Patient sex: M
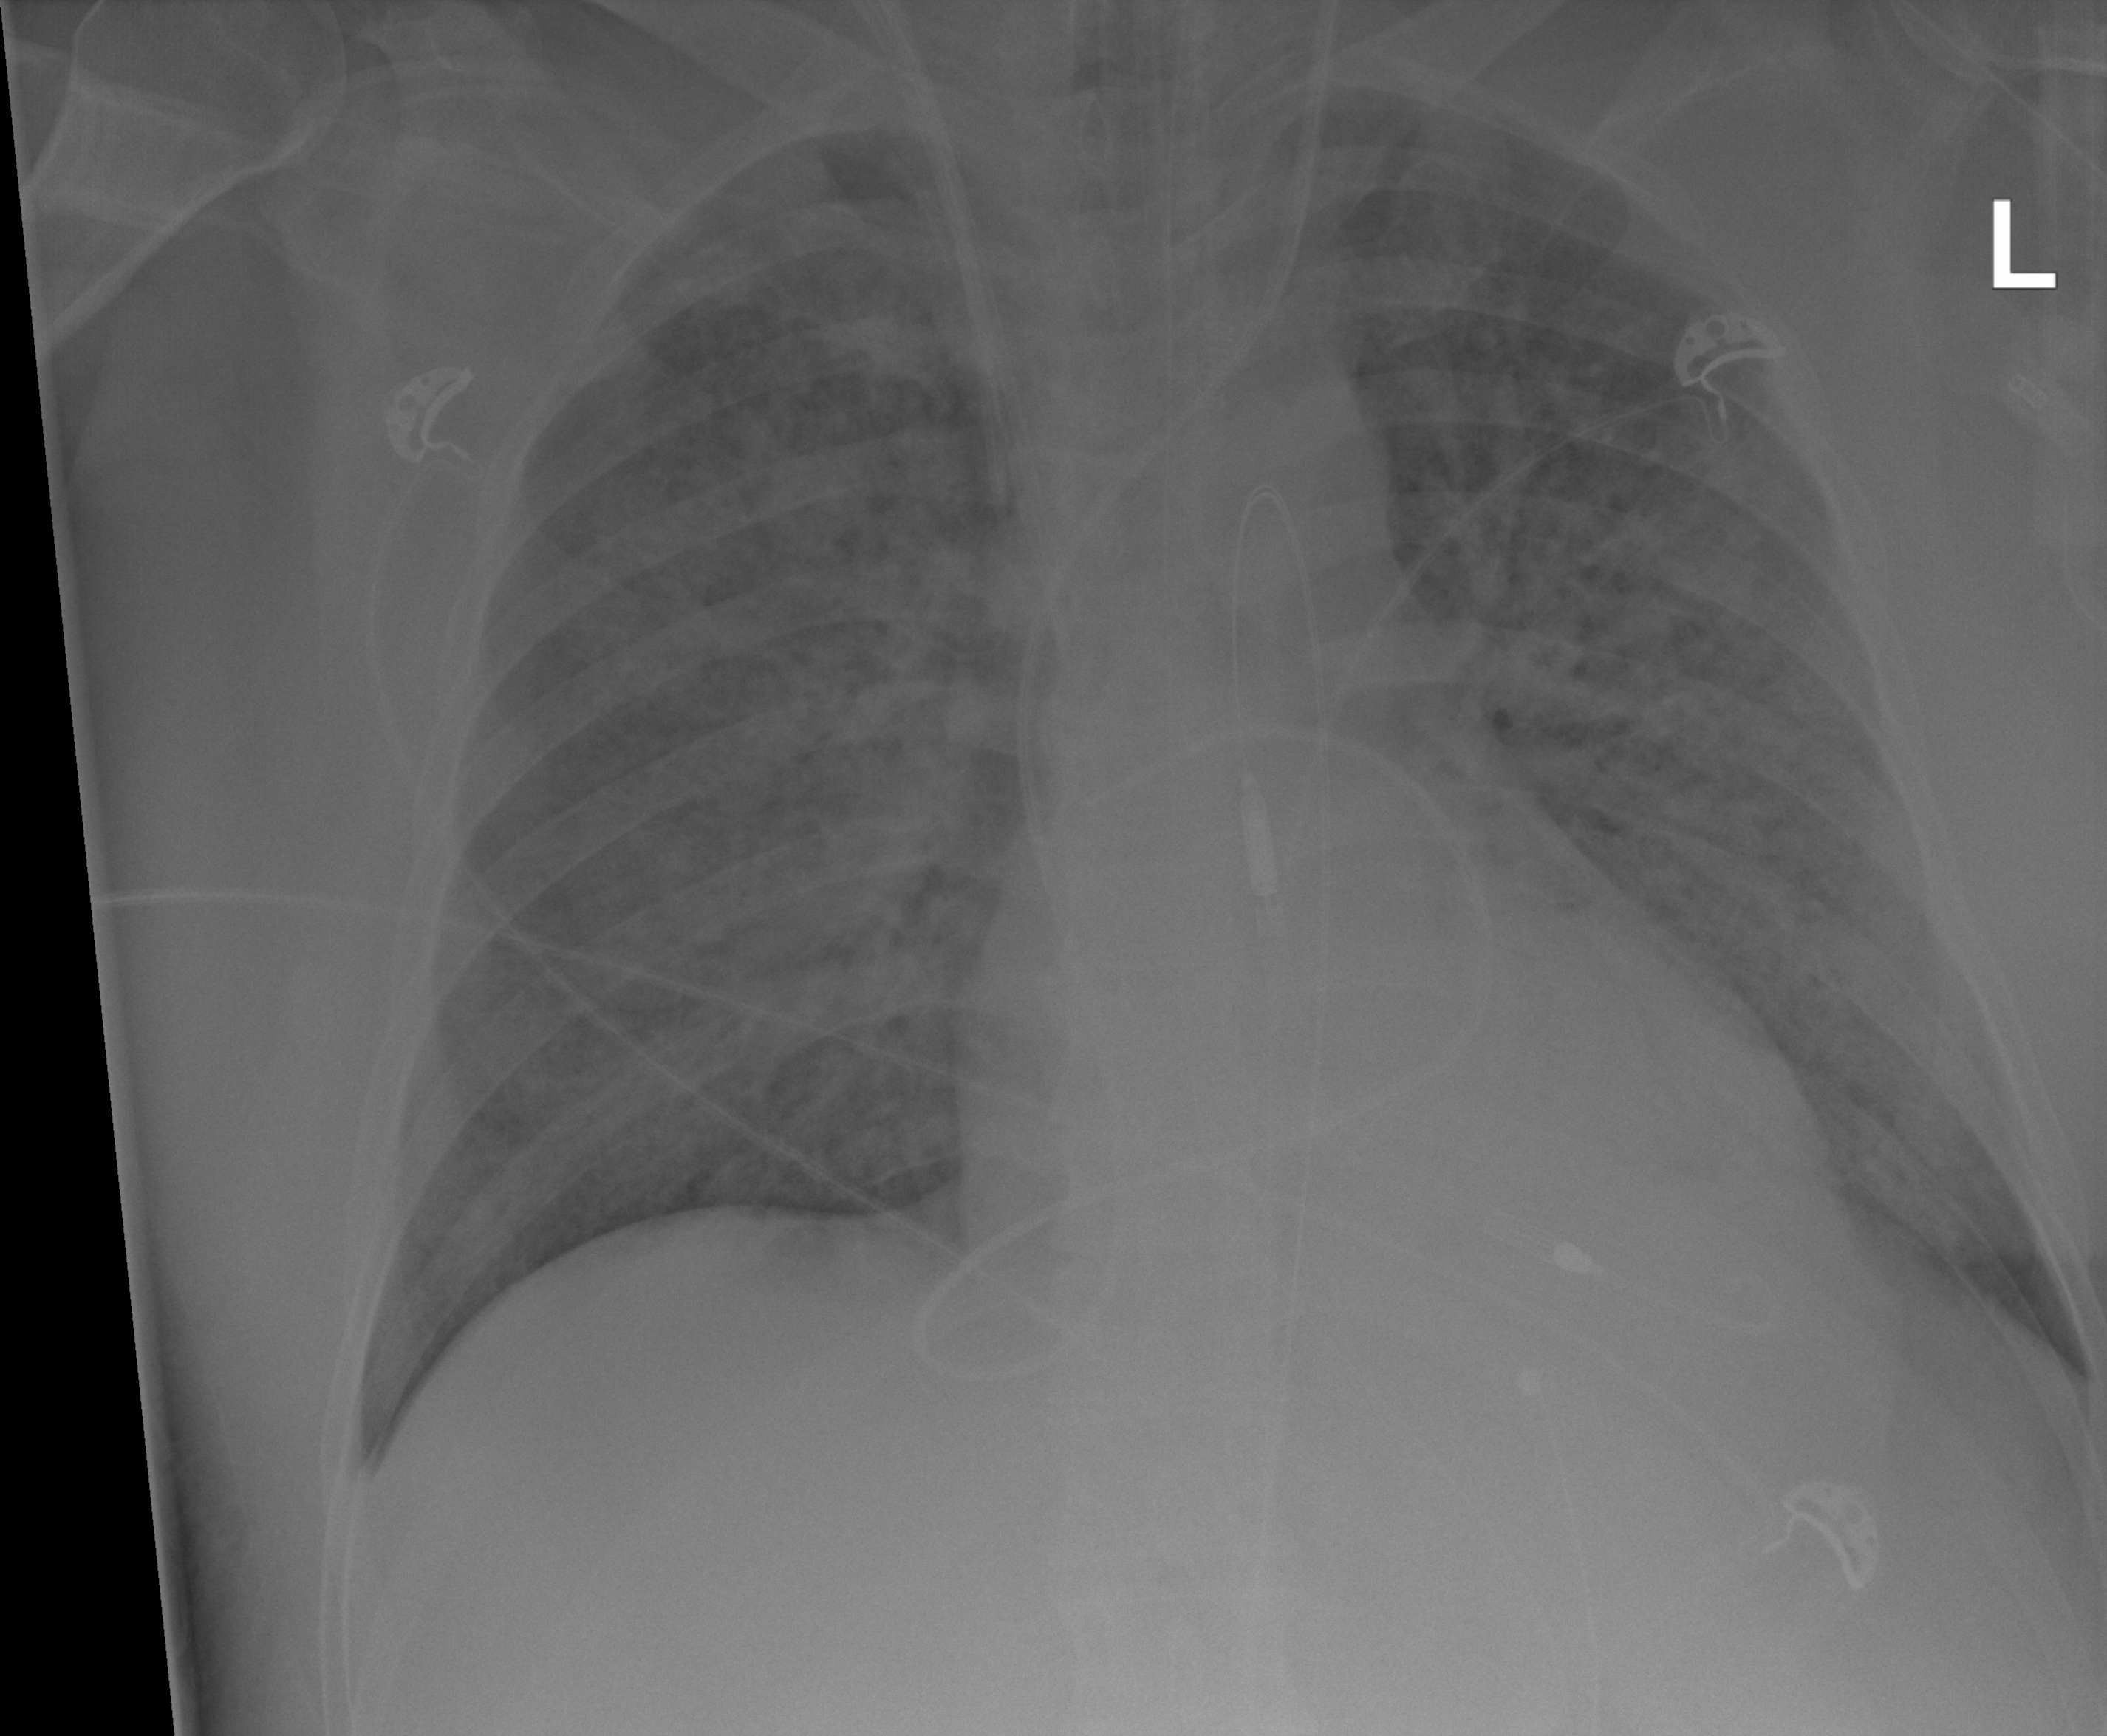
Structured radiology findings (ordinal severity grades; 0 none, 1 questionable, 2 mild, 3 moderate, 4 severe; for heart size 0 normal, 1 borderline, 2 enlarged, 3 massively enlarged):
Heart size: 2
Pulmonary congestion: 3
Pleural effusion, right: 2
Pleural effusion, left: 0
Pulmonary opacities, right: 3
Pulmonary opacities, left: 3
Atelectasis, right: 2
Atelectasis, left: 2